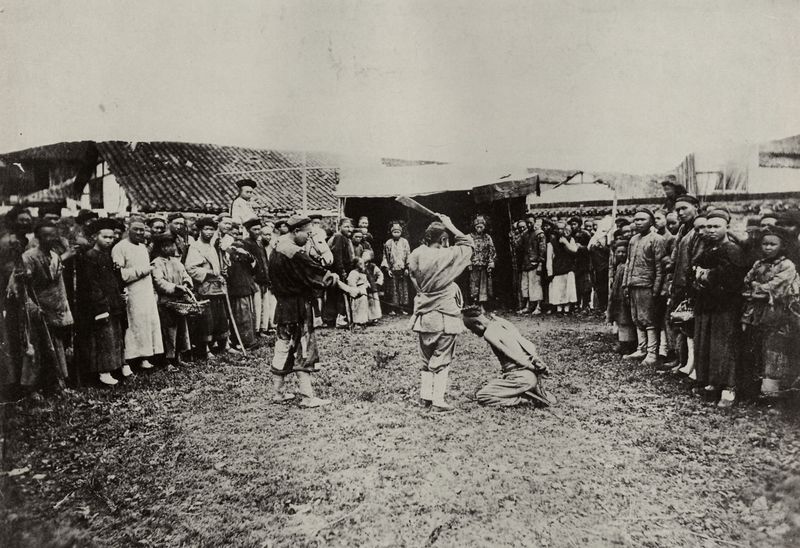
Titel: Hinrichtungsszene
Künstler: Chinesischer Photograph
Schlagwörter: gruppe, himmel, kampf, mann, schatten, weiß, frauen, menschen, frau, grau, holz, hut, hüte, licht, männer, schwarz, blick, dach, gras, haus, rasen, wiese, zaun, masse, menge, versammlung, gericht, hose, enthauptung, hinrichtung, köpfen, erde, feld, häuser, hügel, hütte, boden, strick, kreis, stock, fesseln, stab, zuschauer, russland, dorf, hütten, platz, querformat, ernst, korb, knie, foto, fotografie, photographie, ärmlich, barfuß, brett, asien, gefangen, schwarzweiß, brutal, knien, schlag, schlagstock, schläge, strafe, stiefel, menschenmenge, photo, halbkreis, halbrund, china, schläger, afrikaner, axt, gefangene, knieen, töten, kamerablick, gefangener, ausholen, keule, schlagen, aufnahme, ritual, zelt, baracke, menschenansammlung, dorfplatz, wellblech, öffentlich, prügel, folter, gefesselt, grausam, exekution, samurai, mongolei, chinesen, fremde, kniender, bestrafung, peiniger, schlagend, foler, richtplatz, verurteilt, ersnst, 1870, rassismus